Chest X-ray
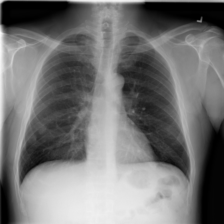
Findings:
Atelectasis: negative
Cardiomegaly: negative
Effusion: negative
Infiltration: negative
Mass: negative
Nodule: negative
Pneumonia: negative
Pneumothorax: negative
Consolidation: negative
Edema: negative
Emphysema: negative
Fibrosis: negative
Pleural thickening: negative
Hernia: negative